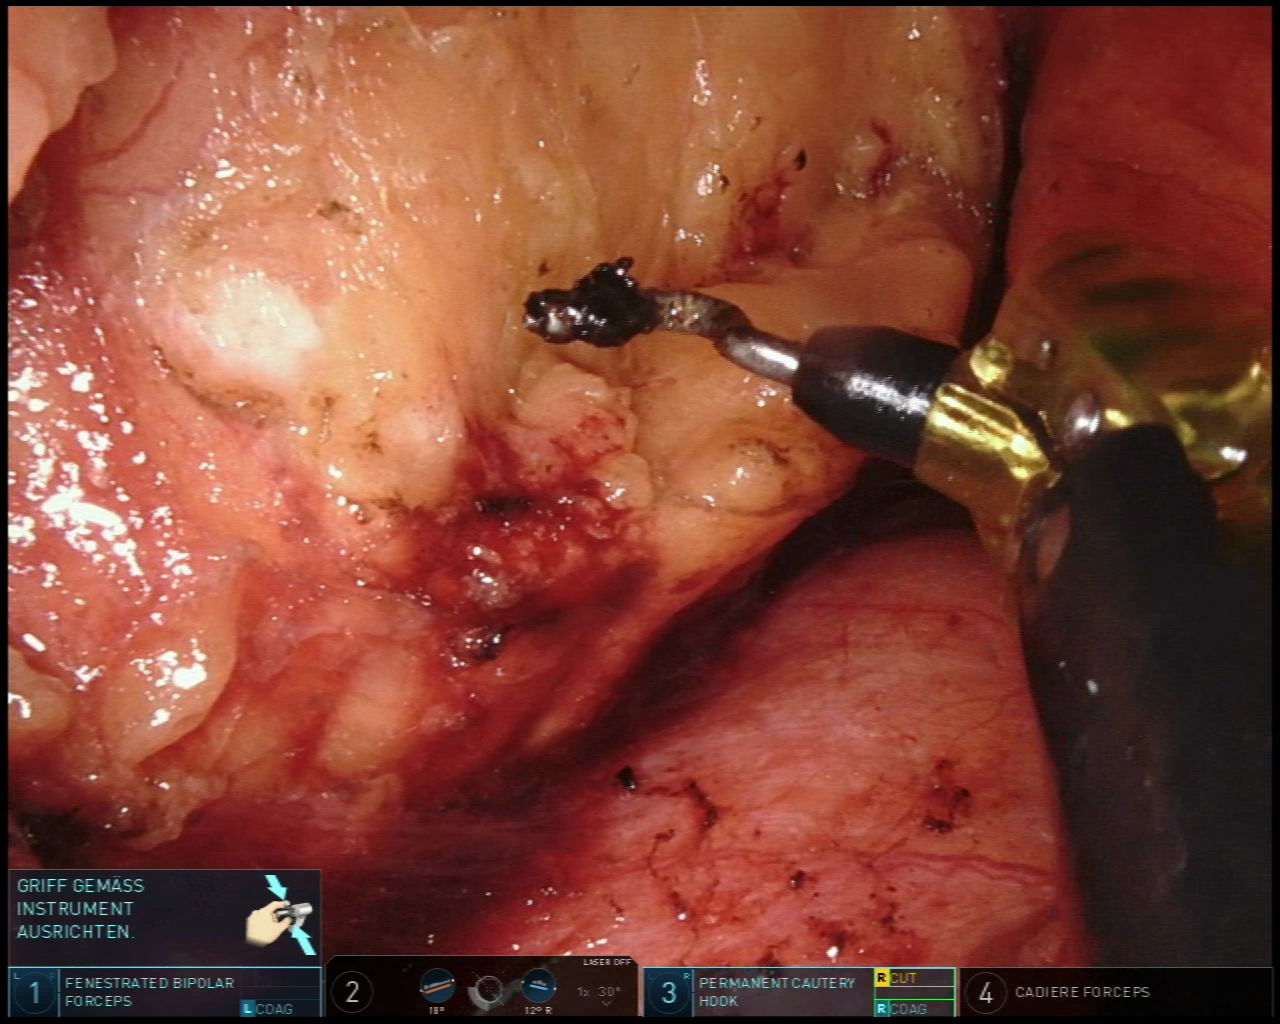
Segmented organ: pancreas
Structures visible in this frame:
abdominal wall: no
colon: no
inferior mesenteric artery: no
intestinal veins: no
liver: no
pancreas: yes
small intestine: no
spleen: no
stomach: no
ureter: no
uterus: no
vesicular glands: no